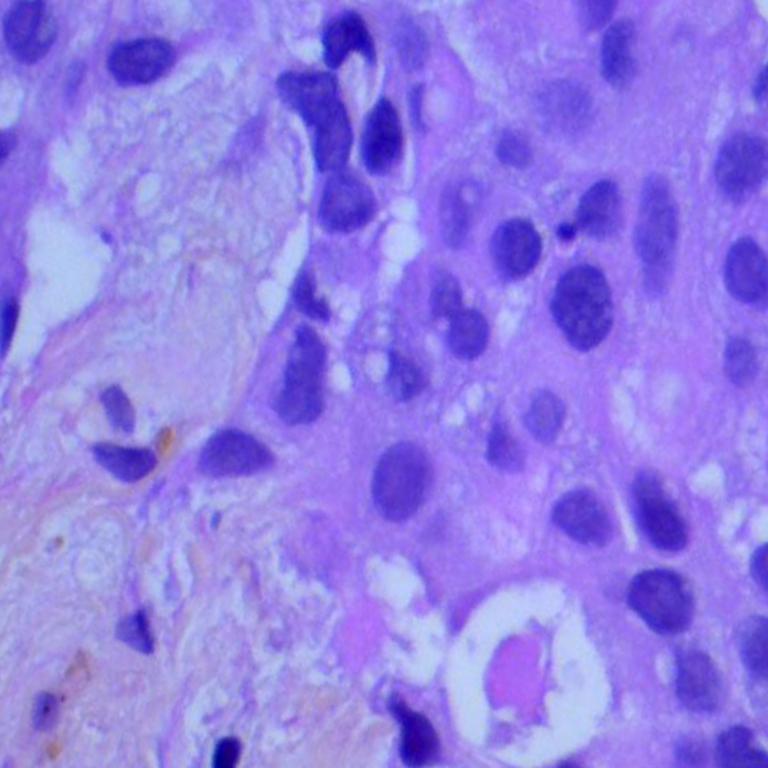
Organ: lung
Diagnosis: adenocarcinomas